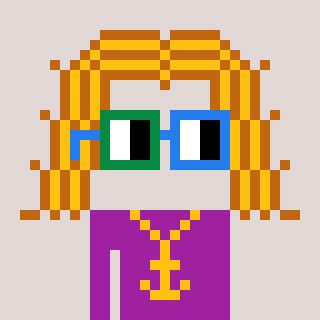
a pixel art character with square green and blue glasses, a hair-shaped head and a magenta-colored body on a warm background